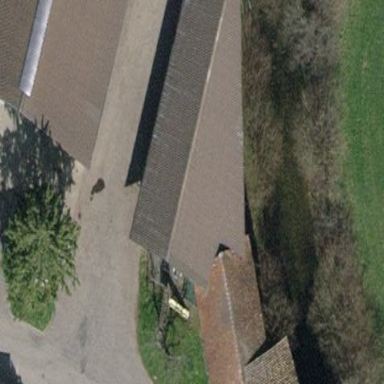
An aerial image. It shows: Rural barn.